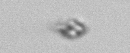
Label: detritus